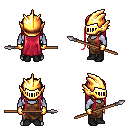
a pixel art fantasy rpg character, male body template, dark elf, purple skin, brown pirate shirt, robe skirt, ruby red extra-long hairstyle, gold helm, gold gloves, black shoes, spear, four views (front, back, left, right), 2x2 character sprite sheet, small pixel art, hard edges, no anti-aliasing